Question: I am trying to make an age timeline using a Stacked Bar from <URL>. I was going to use the tooltips but I need all the tooltips to always show and I need different content for each tooltip. So I though using a call out would be a better solution.
How can I make sure my call outs point to the data I need it to?
How can I make it responsive since the bar chart itself, is responsive?
Does anyone have any idea on how I can achieve this?

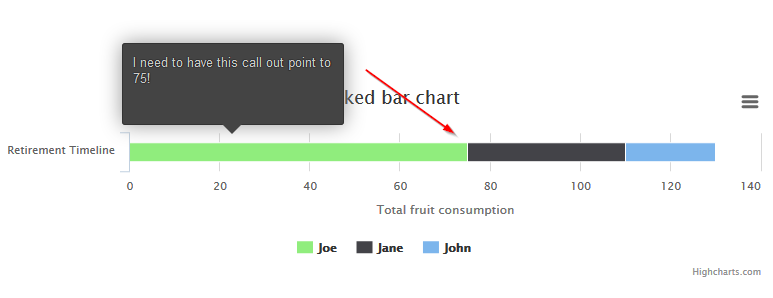
Answer: Live demo: <URL>
Solution is to use 'series.dataLabels' and generate there callouts:
'''
plotOptions: {
series: {
stacking: 'normal',
dataLabels: {
align: "right", // right align for label
enabled: true,
useHTML: true,
allowOverlap: true,
overflow: "none",
crop: false,
y: -50,
x: 145,
formatter: function () {
return '<div class="callout top" data-name="Jane">I need to have this call out point to 75!</div>';
}
}
}
},
'''
Note: 'x' and 'y' may vary, since those depends on width and height of the callout.